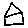
Label: house